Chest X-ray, PA view. Patient: 48 years old, sex M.
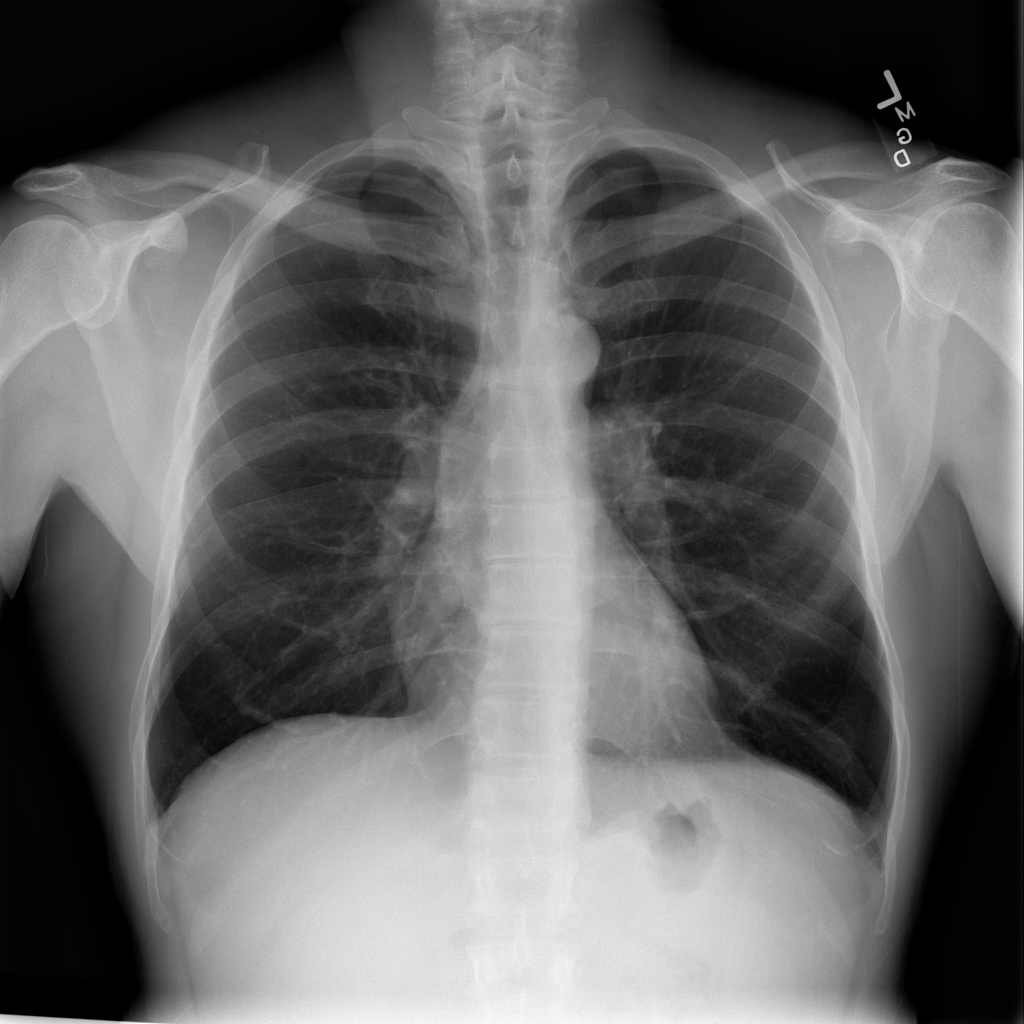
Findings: No Finding